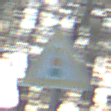
Verkehrszeichen: Lichtzeichenanlage
Umgebung: Outdoor, Nature
Tageszeit: SunriseSunset
Wetter: Clear
Licht: Natural
Jahreszeit: Winter
Kontrast: LowContrast